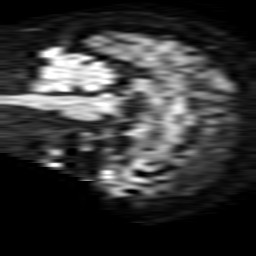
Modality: TRACE
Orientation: sagittal
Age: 63
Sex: female
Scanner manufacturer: philips
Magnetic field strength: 1.5 T
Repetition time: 3.501 s
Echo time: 0.09257 s